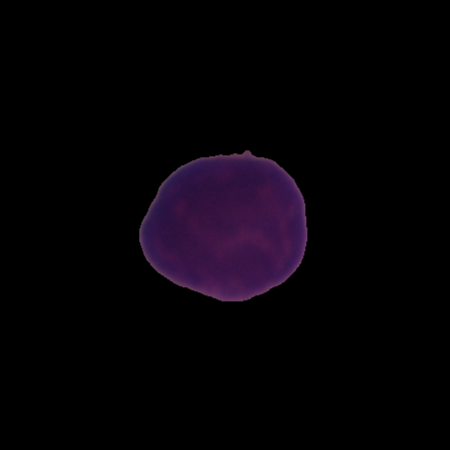
Label: healthy